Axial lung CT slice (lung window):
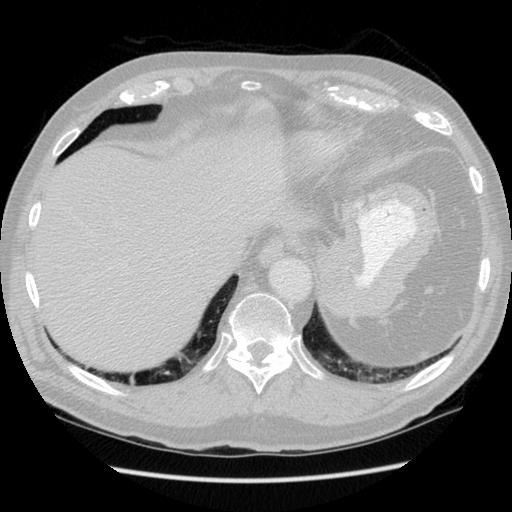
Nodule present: no